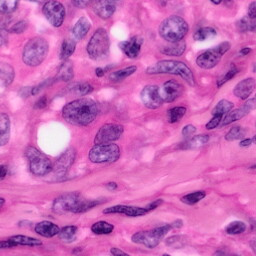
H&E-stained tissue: Pancreatic